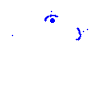
Particle: kaon